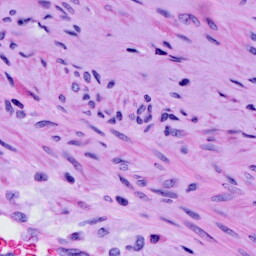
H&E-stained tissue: Cervix